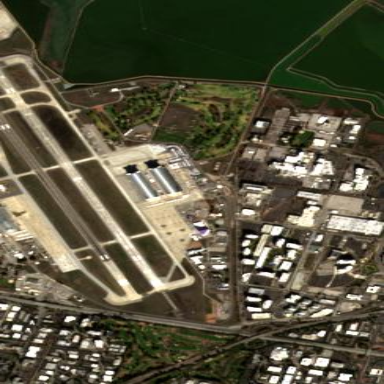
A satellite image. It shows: Apron at the airport.